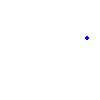
Particle: proton